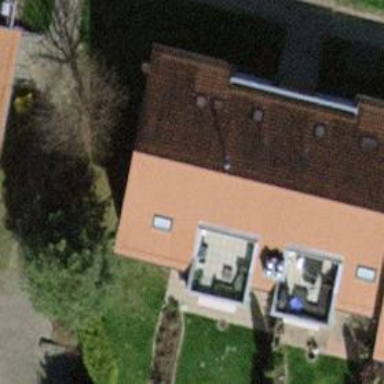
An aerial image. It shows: Pitched roof building.